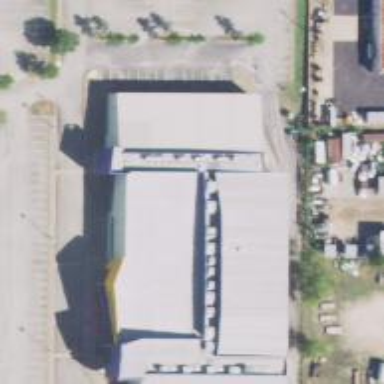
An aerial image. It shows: Cinema building.